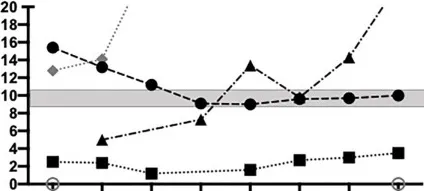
Cell proliferation assay of primary cultures of the described GIST tumor after 24, 48 and 72 hours of incubation with denosumab, sorafenib, sunitinib, octreotide, pasireotide and hydrocortisone (B-D).
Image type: pathology (immunostaining)